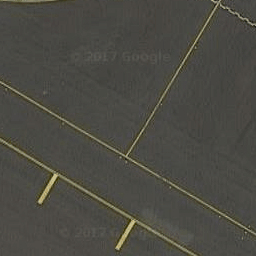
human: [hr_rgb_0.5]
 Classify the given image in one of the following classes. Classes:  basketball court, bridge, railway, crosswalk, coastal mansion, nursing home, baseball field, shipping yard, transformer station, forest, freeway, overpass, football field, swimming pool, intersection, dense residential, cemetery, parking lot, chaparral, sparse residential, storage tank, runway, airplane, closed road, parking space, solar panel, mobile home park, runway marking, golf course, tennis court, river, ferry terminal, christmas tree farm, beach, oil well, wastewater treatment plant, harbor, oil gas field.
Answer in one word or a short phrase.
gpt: runway marking